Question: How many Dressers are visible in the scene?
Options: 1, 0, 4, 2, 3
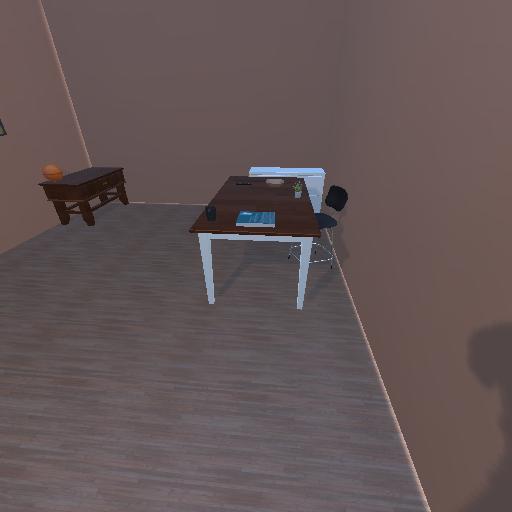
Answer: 1